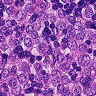
Metastatic tissue present: yes